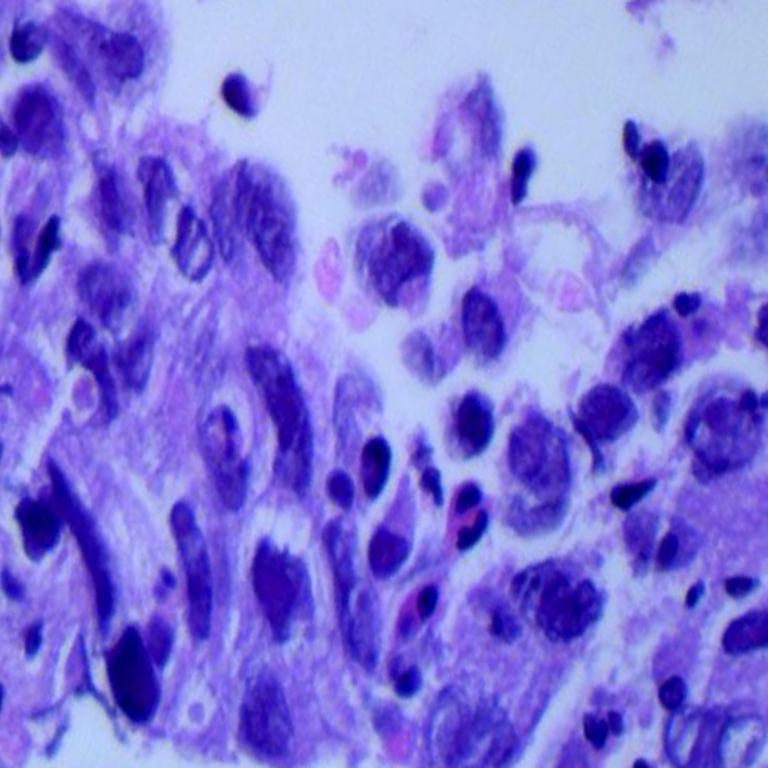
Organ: lung
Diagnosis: adenocarcinomas